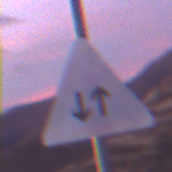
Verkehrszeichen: Gegenverkehr
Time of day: Dawn
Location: Outdoor (Nature)
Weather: PartlyCloudy
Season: NotSpecified
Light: Natural